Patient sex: M
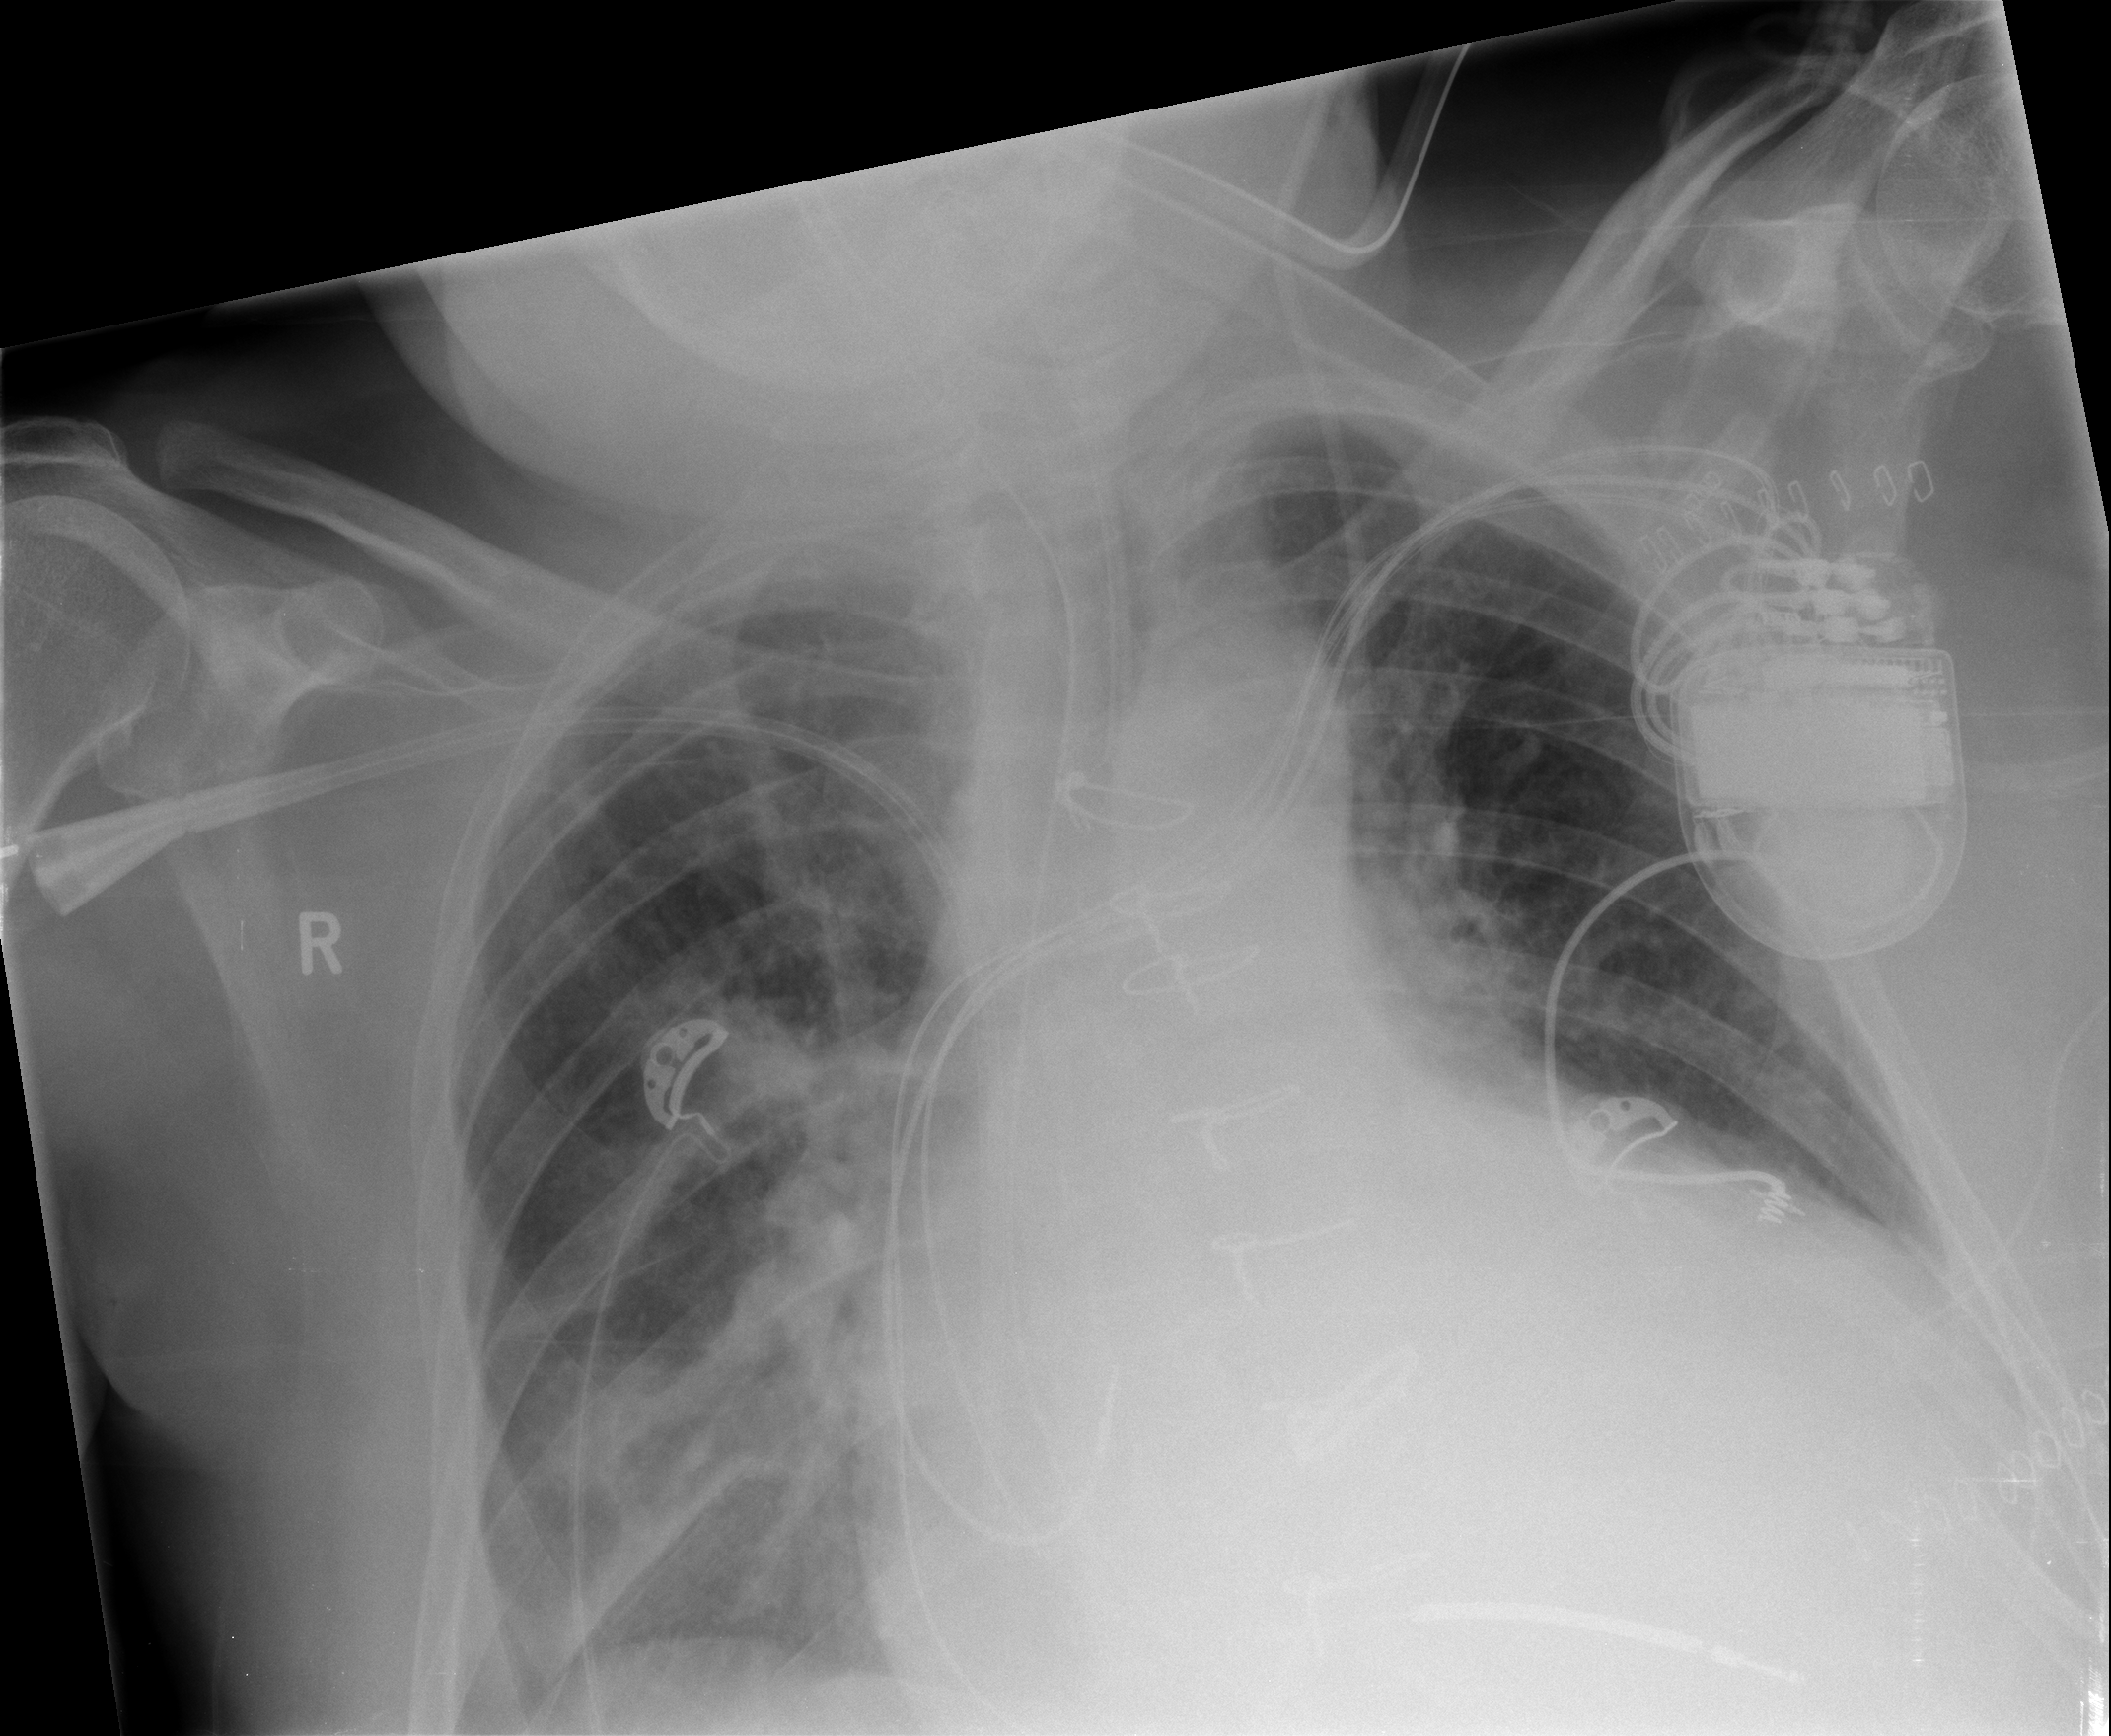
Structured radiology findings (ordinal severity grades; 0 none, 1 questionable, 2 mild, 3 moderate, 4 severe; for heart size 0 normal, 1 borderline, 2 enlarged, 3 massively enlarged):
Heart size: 3
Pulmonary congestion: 0
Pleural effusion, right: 1
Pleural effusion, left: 1
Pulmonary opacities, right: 2
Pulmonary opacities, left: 0
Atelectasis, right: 2
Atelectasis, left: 2